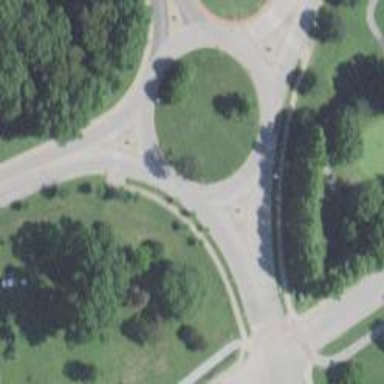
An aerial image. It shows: Unclassified road that forms roundabout at the junction.